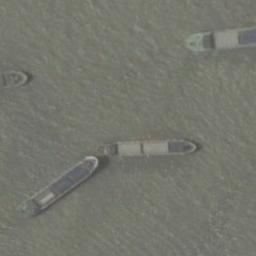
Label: ship